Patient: sex M, age 81
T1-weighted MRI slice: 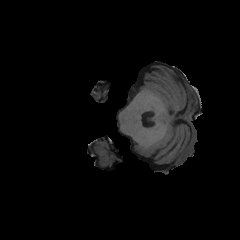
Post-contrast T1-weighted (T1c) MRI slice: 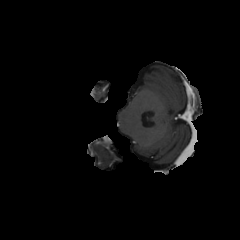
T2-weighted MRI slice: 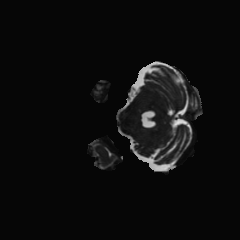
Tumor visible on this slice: no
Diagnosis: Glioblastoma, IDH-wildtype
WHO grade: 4